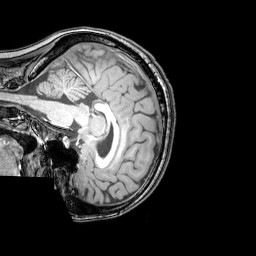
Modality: T1w
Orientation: sagittal
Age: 24
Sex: female
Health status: healthy
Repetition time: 0.081 s
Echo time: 0.037 s